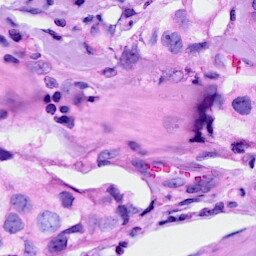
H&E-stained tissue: Breast